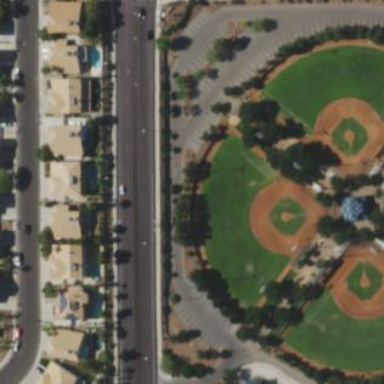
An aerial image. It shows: Baseball pitch for leisure land.